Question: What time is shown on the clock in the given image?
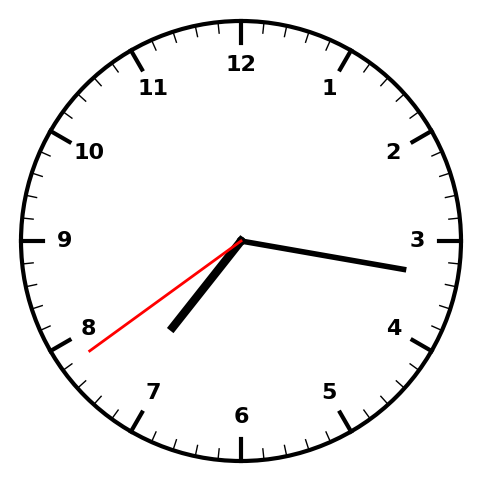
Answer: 07:16:39